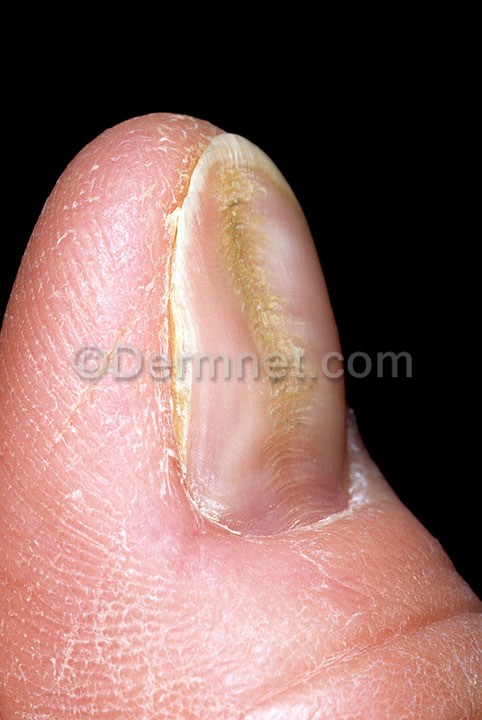
Disease: Nail Fungus and other Nail Disease